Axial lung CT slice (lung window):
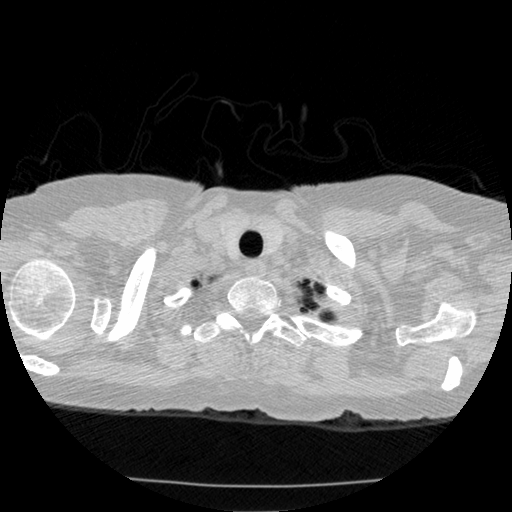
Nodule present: no